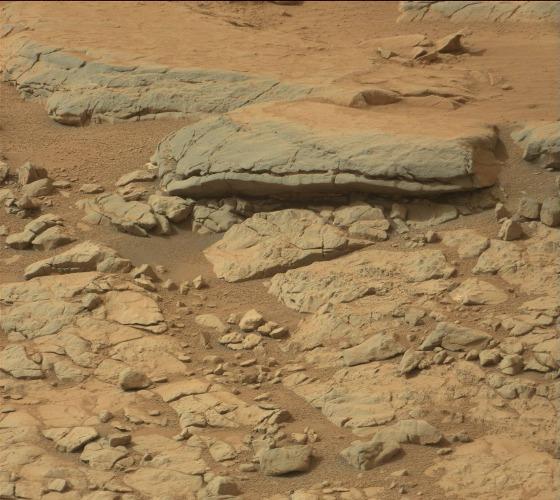
Terrain classes present: Bedrock, Gravel / Sand / Soil, Rock, Shadow